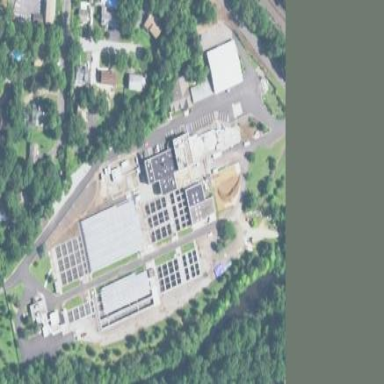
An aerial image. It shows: View of wastewater plant.